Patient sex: F
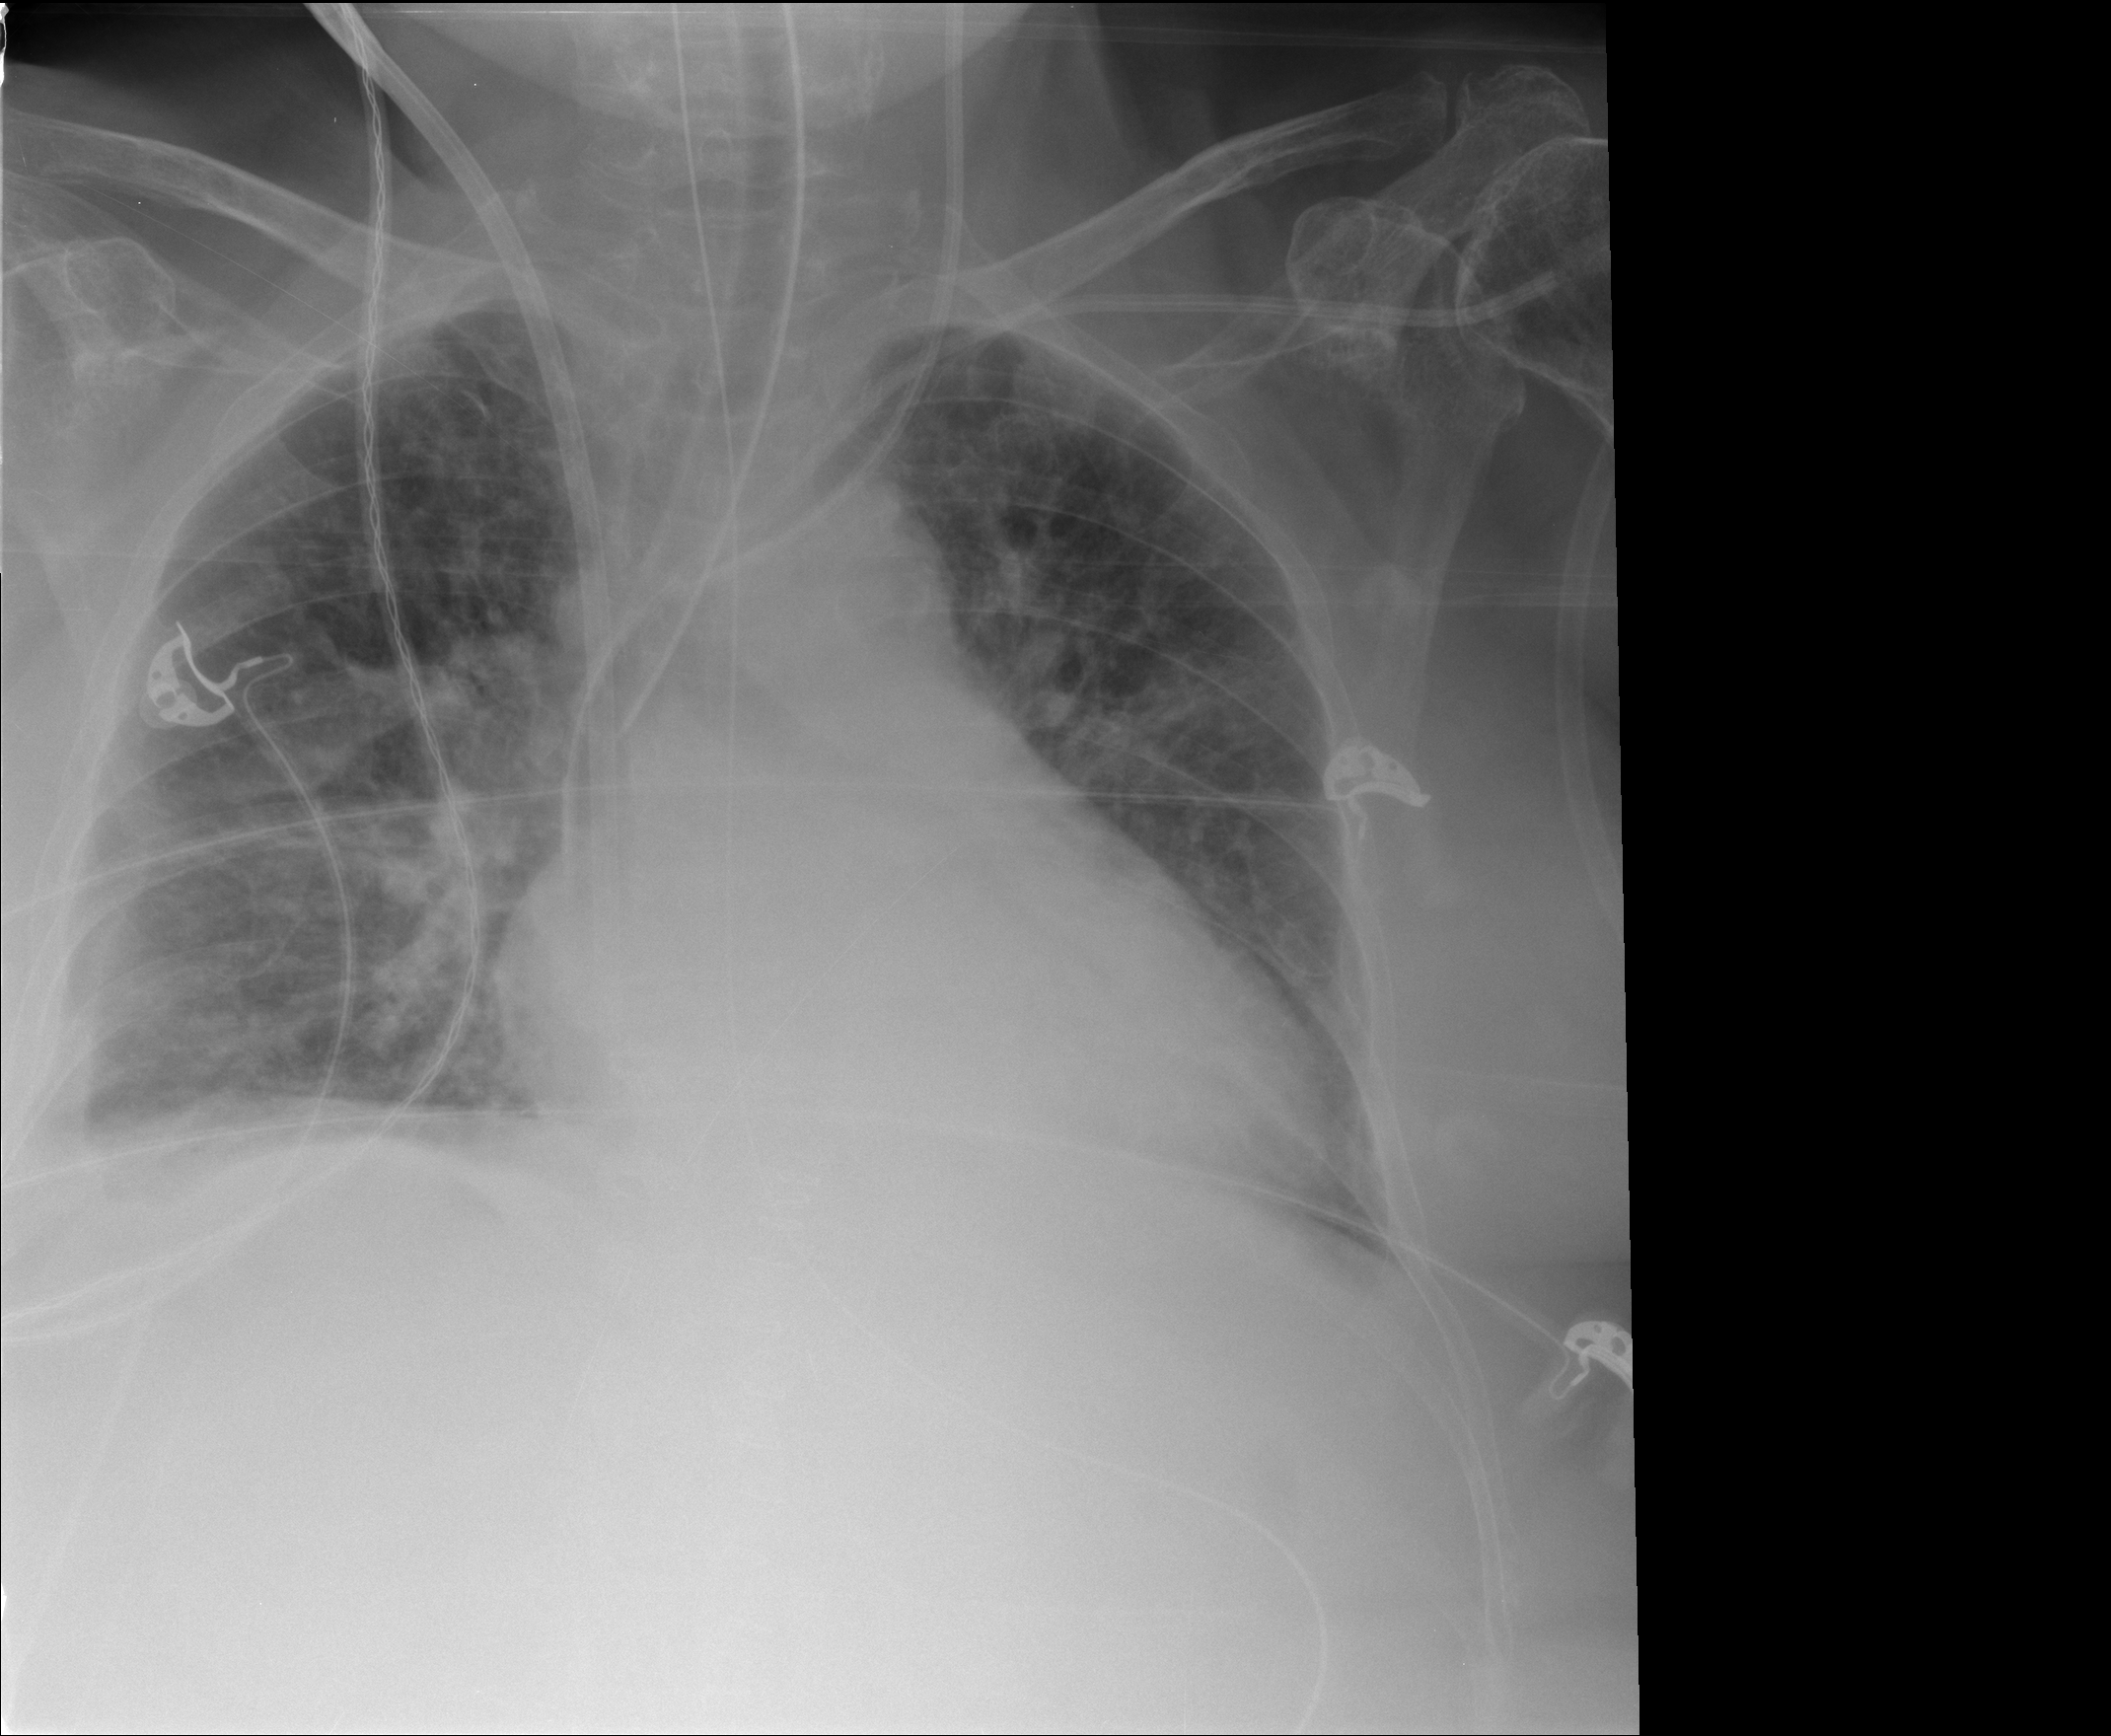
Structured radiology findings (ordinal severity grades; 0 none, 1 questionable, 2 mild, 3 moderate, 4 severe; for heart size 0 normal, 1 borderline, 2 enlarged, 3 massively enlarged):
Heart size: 2
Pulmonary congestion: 1
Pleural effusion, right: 1
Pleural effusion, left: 0
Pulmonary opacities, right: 2
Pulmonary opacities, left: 1
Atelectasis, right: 1
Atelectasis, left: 0